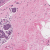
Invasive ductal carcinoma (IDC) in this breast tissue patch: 0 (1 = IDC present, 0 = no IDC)